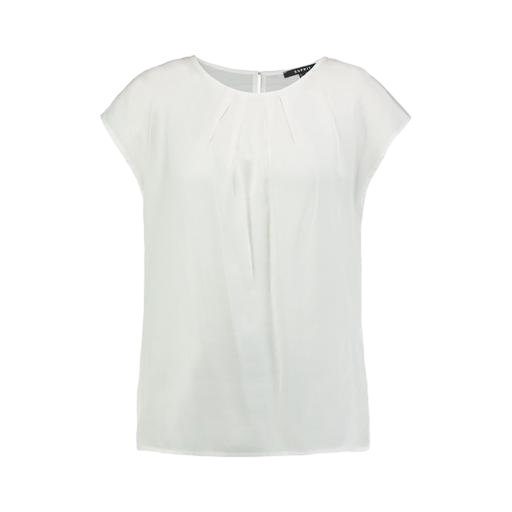
pleat-neck top, white pleat front short sleeve top, white pleated front short-sleeve blouse, white background